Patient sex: M
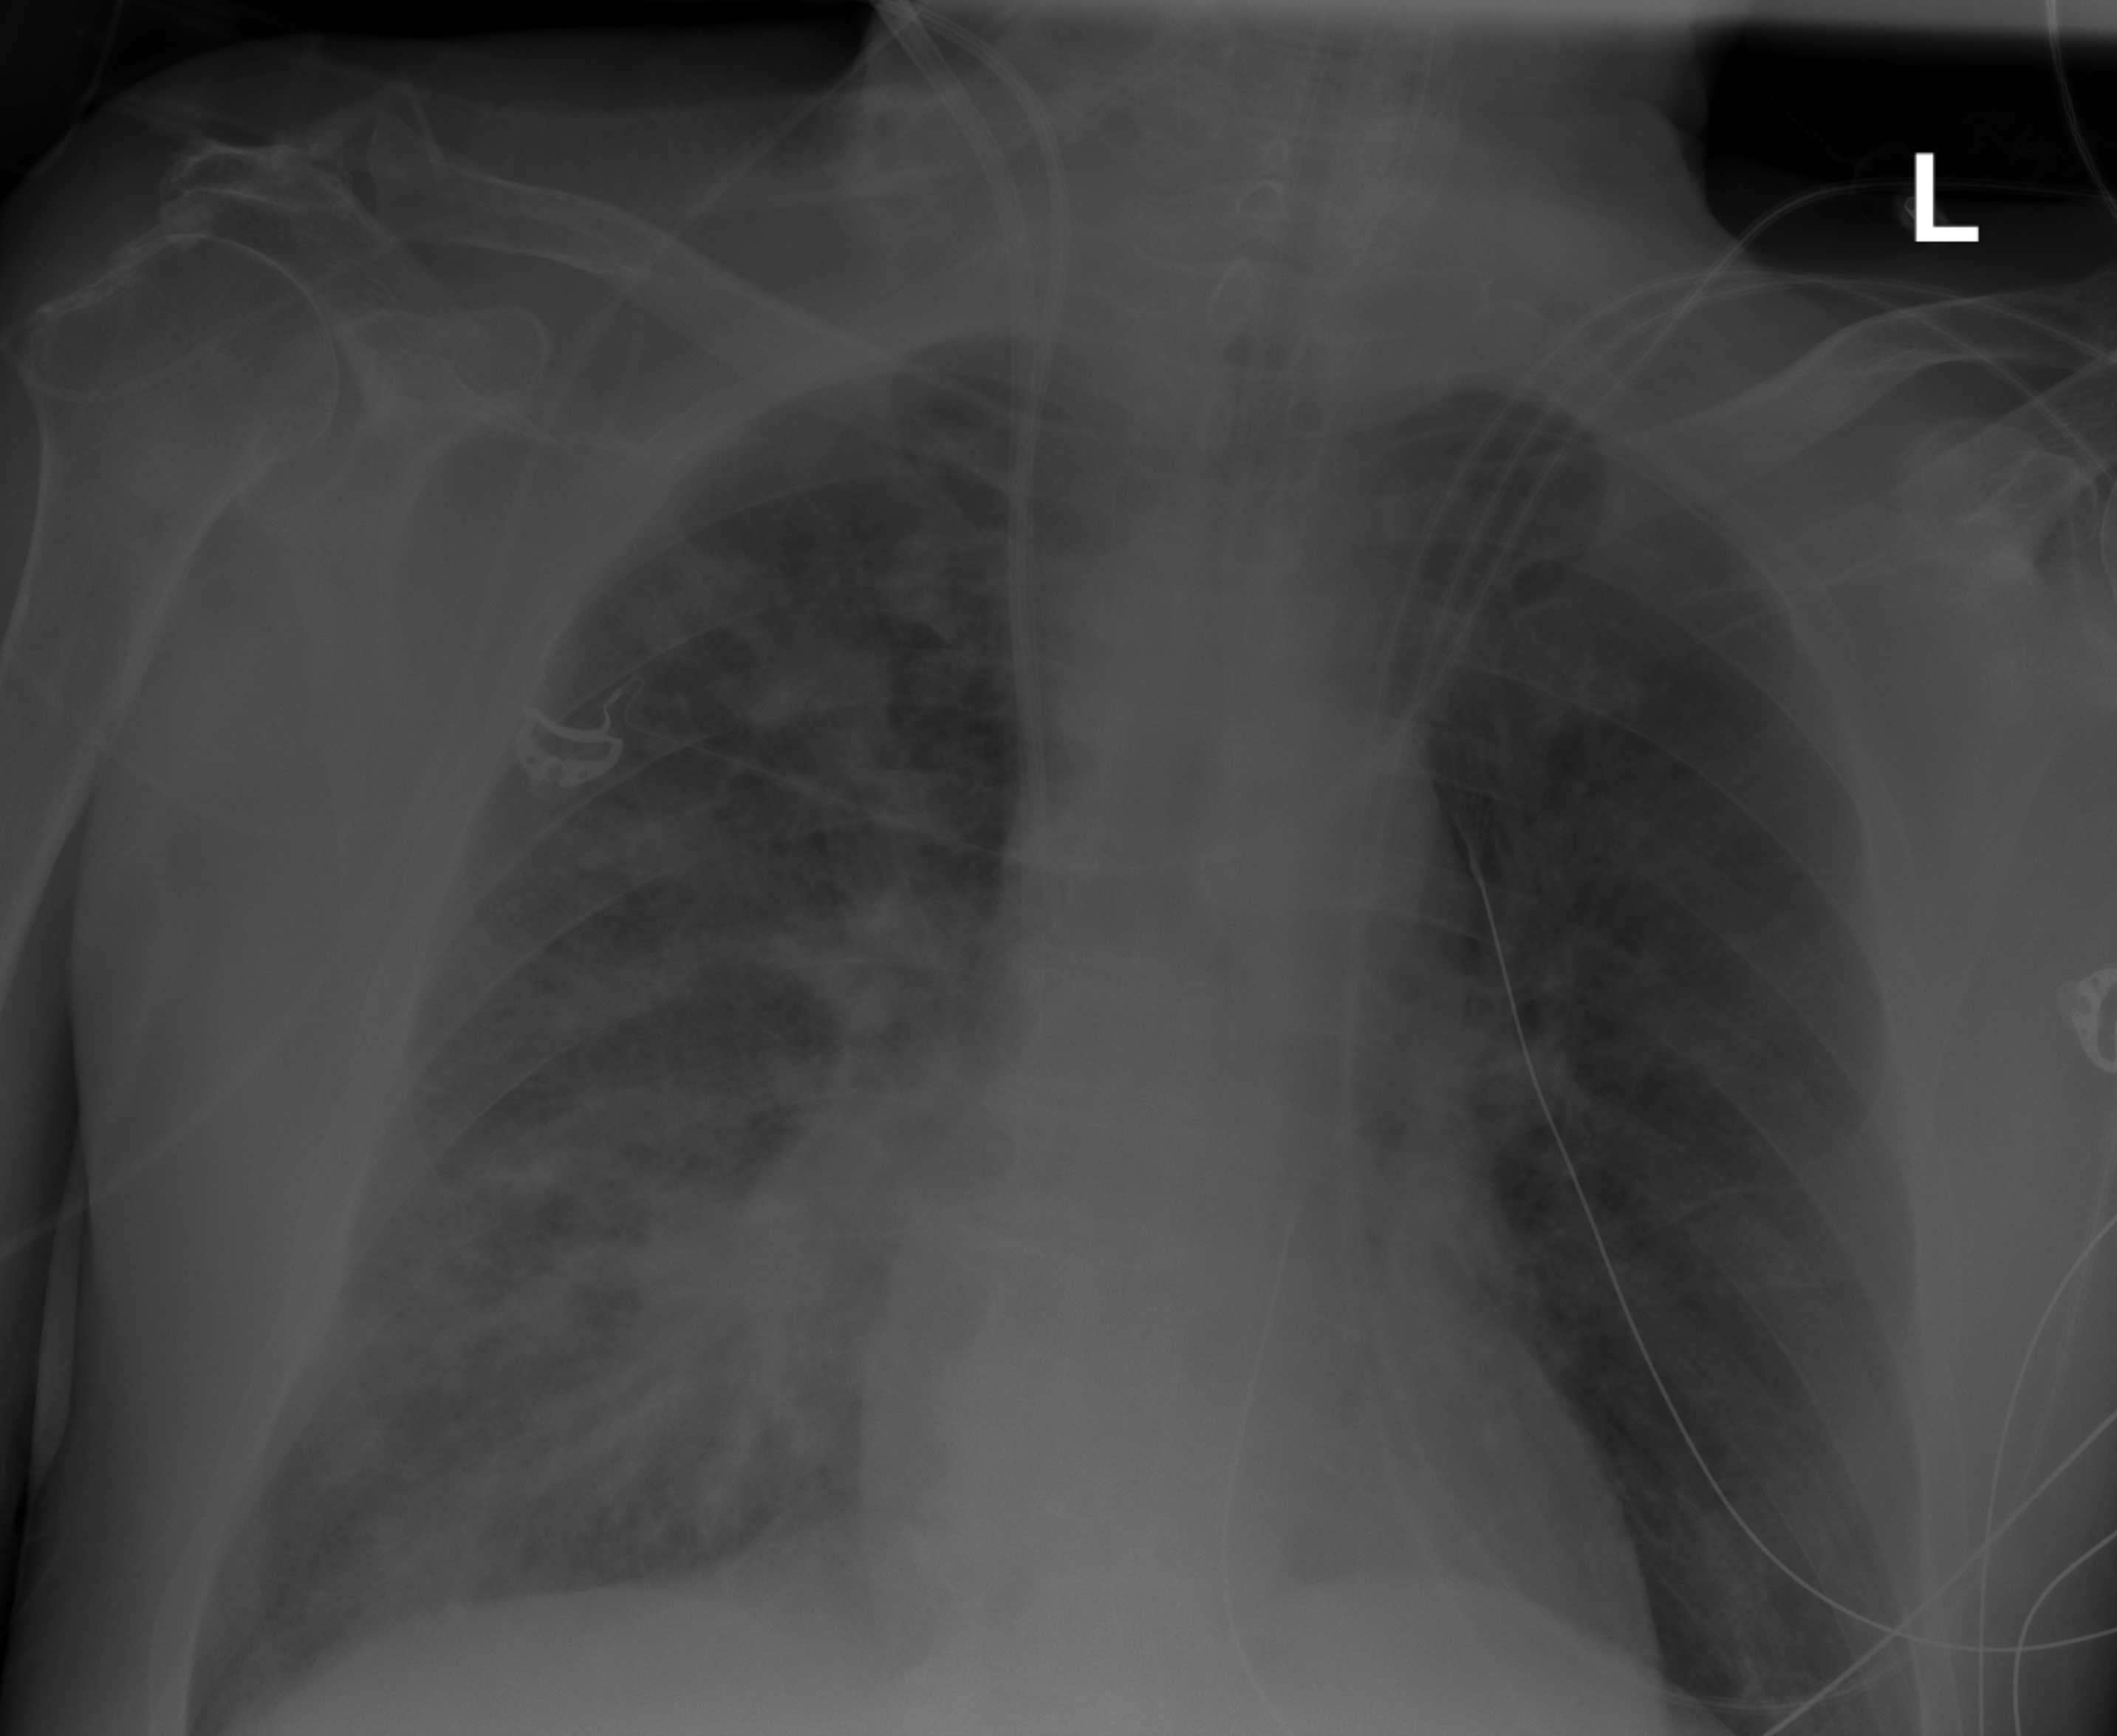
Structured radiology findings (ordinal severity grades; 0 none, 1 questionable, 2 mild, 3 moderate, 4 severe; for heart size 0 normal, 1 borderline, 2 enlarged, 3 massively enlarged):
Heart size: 0
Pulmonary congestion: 0
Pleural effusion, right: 3
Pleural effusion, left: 0
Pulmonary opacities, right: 3
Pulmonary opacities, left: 0
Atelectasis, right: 3
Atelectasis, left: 0